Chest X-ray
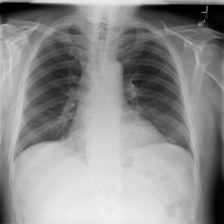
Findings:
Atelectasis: negative
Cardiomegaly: negative
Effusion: negative
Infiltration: negative
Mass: negative
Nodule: negative
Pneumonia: negative
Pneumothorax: negative
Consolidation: negative
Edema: negative
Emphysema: negative
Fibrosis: negative
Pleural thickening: negative
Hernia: negative